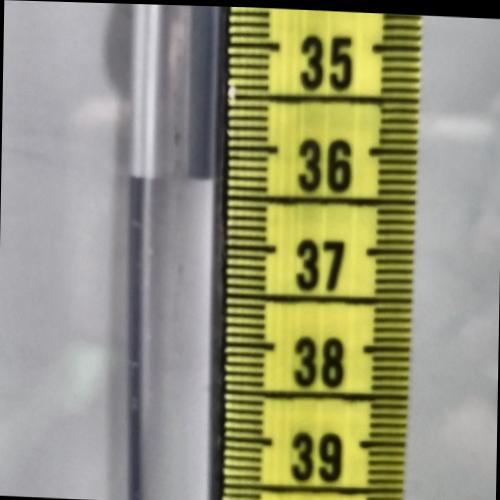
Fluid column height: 36.3 cm